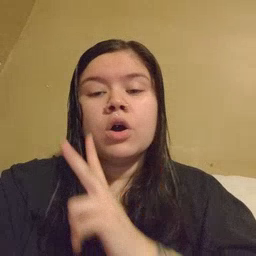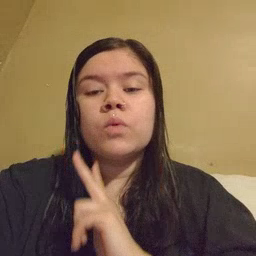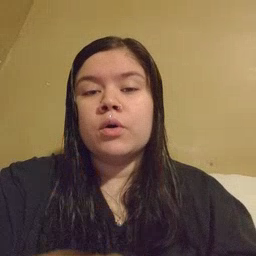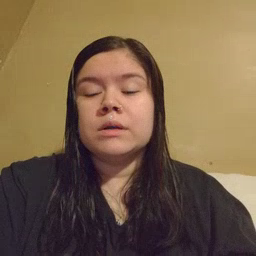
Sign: underwear